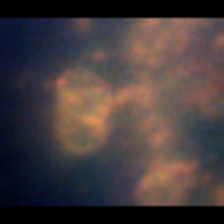
Taxon: Unknown_full_image
Group: Unknown